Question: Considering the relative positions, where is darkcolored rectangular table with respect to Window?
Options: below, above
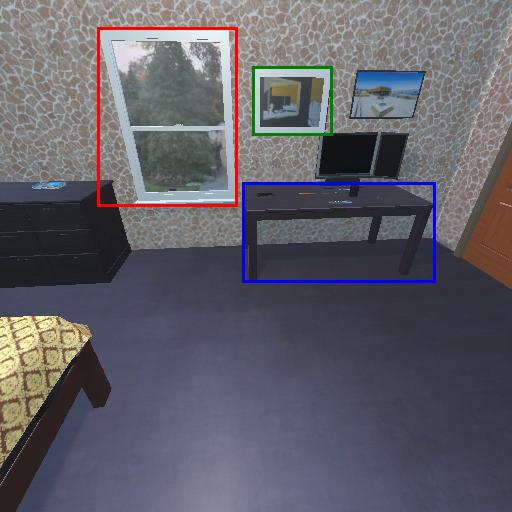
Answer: below